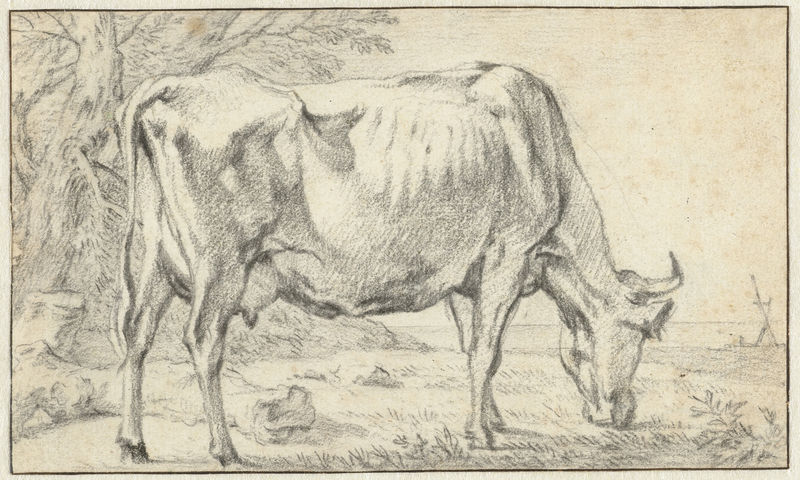
Titel: Grazende koe
Künstler: Paulus Potter
Standort: Amsterdam
Institution: Rijksmuseum
Schlagwörter: white, black, portrait, plant, sky, stone, tree, ear, field, nature, sea, horizon, trees, feet, grass, plants, drawing, paper, black and white, shadow, cartoon, sketch, tail, meadow, leaves, neck, trunk, draft, butt, pencil, postcard, animal, legs, cattle, cow, farm, branches, tale, bull, horn, horns, oxen, hooves, eat, eating, grazing, branch, stones, standing, cross hatching, center, milk, skinny, ribs, card, twig, haunches, udder, rips, rip, pencil drawing, cor, browsing, cow eeating, cow eating, boney, horne, reps, utters